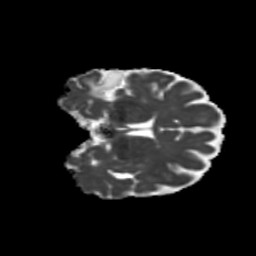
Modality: MD
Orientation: coronal
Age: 59
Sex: female
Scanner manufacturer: siemens
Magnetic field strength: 3 T
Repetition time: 5.25 s
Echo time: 0.08 s